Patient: sex M, age 71
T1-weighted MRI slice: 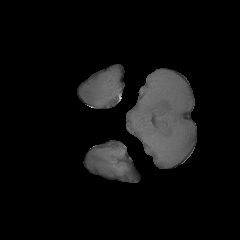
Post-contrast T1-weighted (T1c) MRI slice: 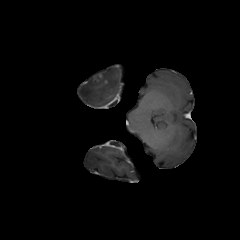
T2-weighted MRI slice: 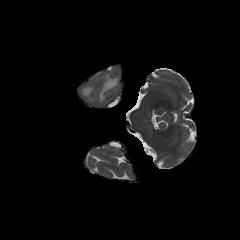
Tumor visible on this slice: yes
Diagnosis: Glioblastoma, IDH-wildtype
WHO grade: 4